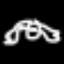
Label: frog